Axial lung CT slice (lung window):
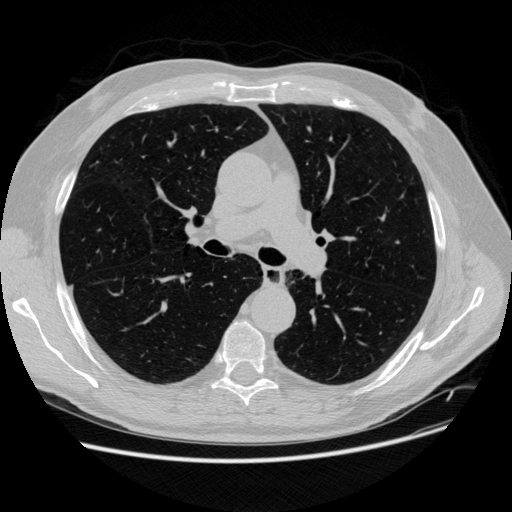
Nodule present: no